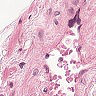
Metastatic tissue present: no